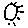
Label: sun